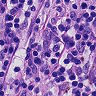
Metastatic tissue present: no